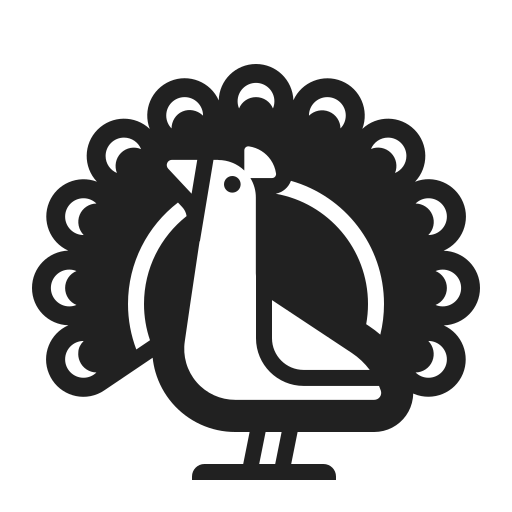
peacock high contrast